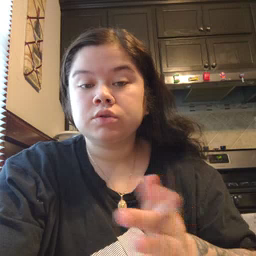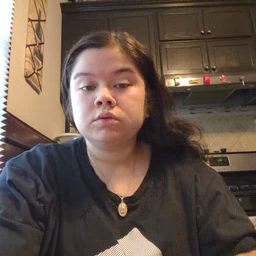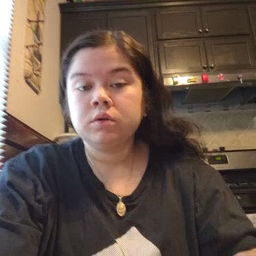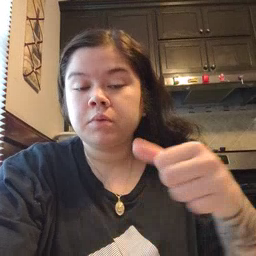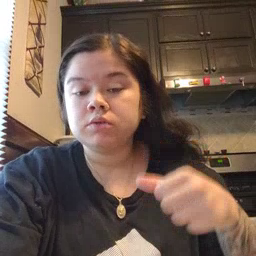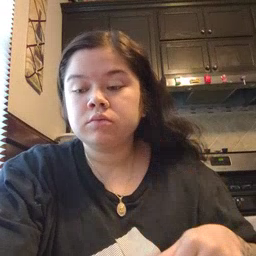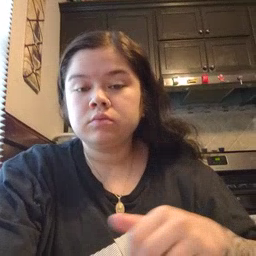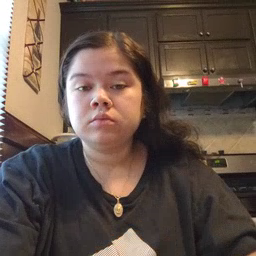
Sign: puzzle